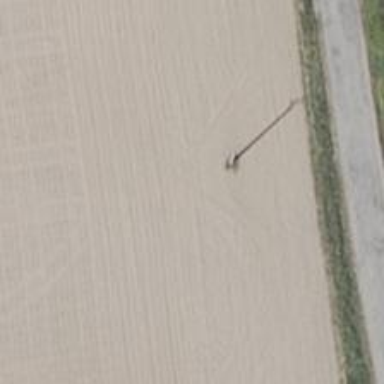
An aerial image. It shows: Power pole.